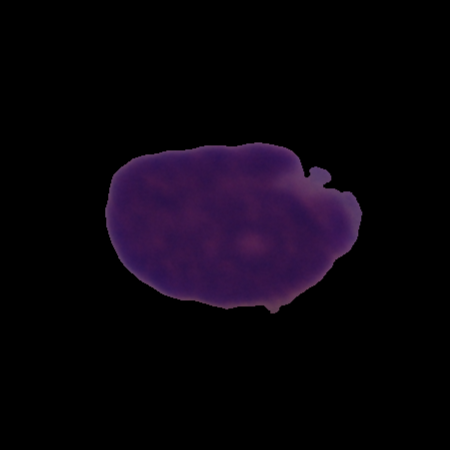
Label: cancer